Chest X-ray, PA view. Patient: 39 years old, sex M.
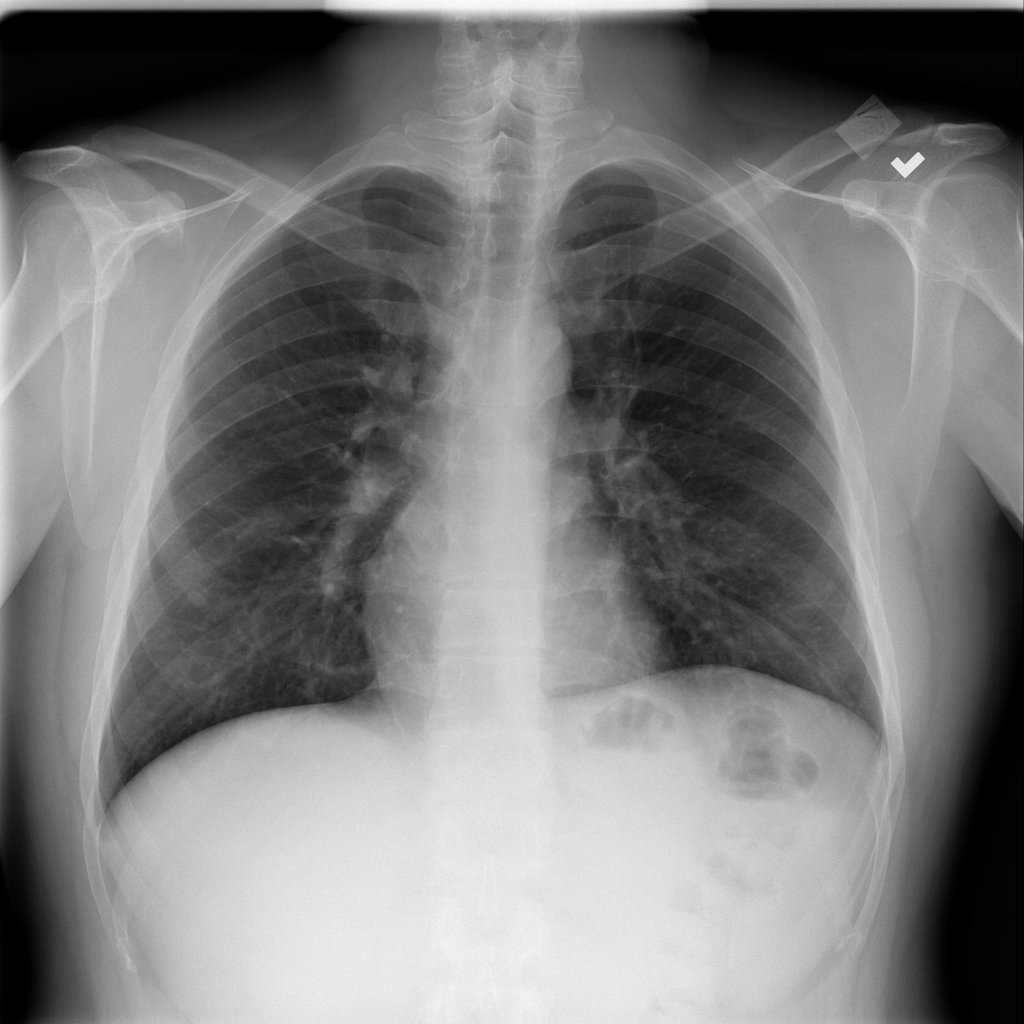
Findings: No Finding